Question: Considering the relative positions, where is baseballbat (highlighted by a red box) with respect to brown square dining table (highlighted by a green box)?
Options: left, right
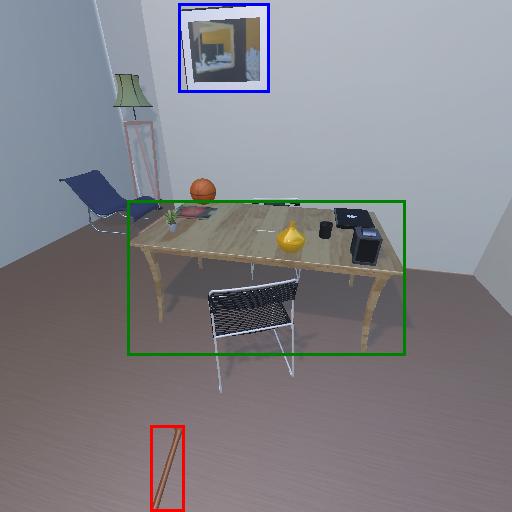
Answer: left